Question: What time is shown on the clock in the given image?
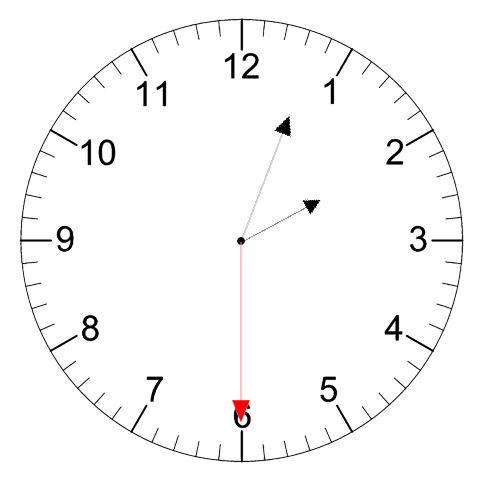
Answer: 02:03:30